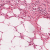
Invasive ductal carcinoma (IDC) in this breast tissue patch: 0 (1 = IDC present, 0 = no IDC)